Question: I want to make all the images inside a wrapper div to be next to each other. I have set the height of the images to 100% and the width to auto, position absolute, top: 0. I need to make a jQuery code that calculates the width of the image and sets the left position of second image to width of first image. All the images will have the same width.

I have this not-working, incomplete code, that I have fight with
'''
$('.page-wrap .portfolio-item').each(function(i){
var width = $('.portfolio-item').width();
$(this)
.animate({left: width});
});
'''
FIDDLE: <URL>
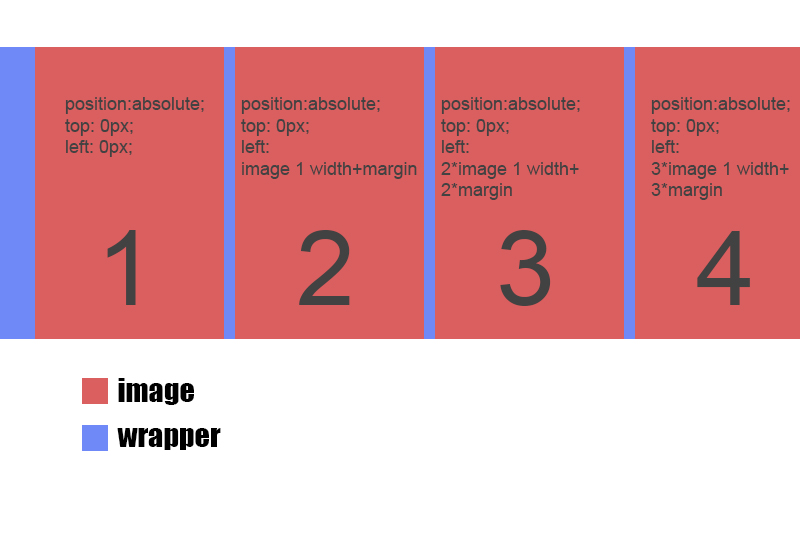
Answer: If you need to be able to scroll through the contents, you can do something like this (see the <URL>:
Output:

HTML:
'''
<div class="overflow-container">
<main>
<div></div>
<div></div>
<div></div>
<div></div>
<div></div>
<div></div>
<div></div>
<div></div>
</main>
</div>
'''
SCSS:
'''
main {
background: lightblue;
display: flex;
flex-wrap: nowrap;
height: 60px;
justify-content: space-between;
padding: 2px;
width: 100vw;
div {
background: lightgreen;
flex-grow: 1;
height: 60px;
&:not(:last-child) {
margin-right: 2px;
}
}
}
.overflow-container {
height: 64px;
width: 300px;
overflow-x: scroll;
}
'''
---
If you're willing to not support some older browsers (well, actually just use <URL>:
SCSS:
'''
main {
background: lightblue;
display: flex;
flex-wrap: nowrap; // keep the elements on the same line
height: 60px;
justify-content: space-between;
padding: 2px;
width: 100%;
}
div {
background: lightgreen;
flex-grow: 1; // every element will take up equal space
height: 60px;
&:not(:last-child) {
margin-right: 2px;
}
}
'''
Output:

The width of the children fits to the container (the children could be anything, 'img's included.)